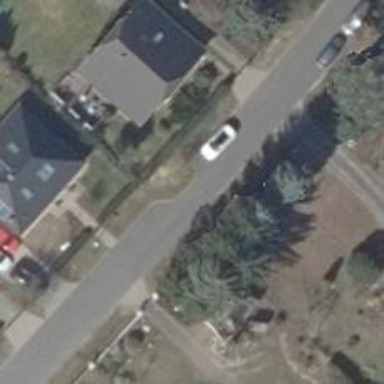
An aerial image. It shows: Traffic calming feature called choker.